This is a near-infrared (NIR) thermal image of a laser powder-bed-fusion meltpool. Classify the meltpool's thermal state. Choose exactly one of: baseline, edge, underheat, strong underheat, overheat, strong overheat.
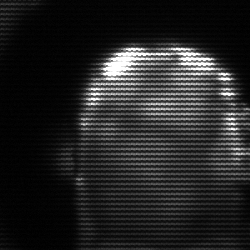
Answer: baseline